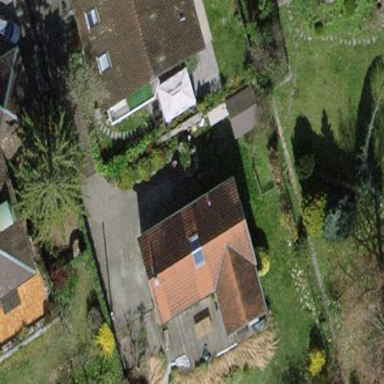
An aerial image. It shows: Detached building with gabled roof.